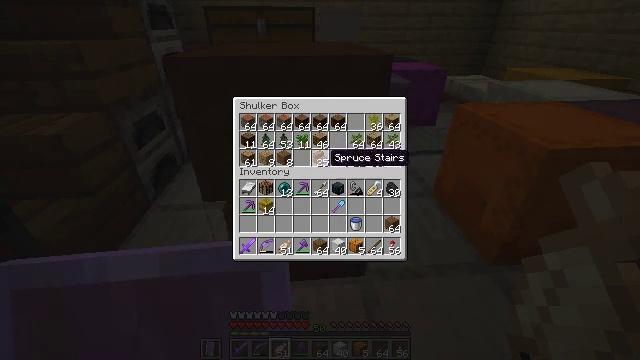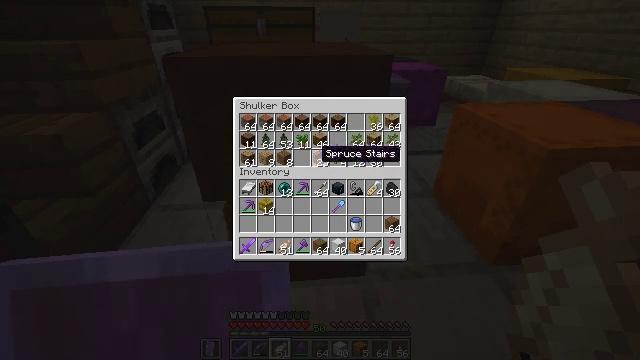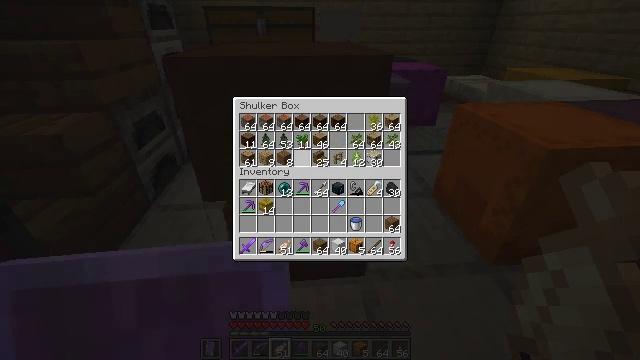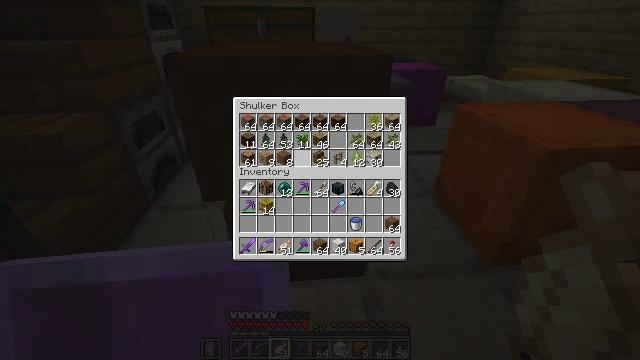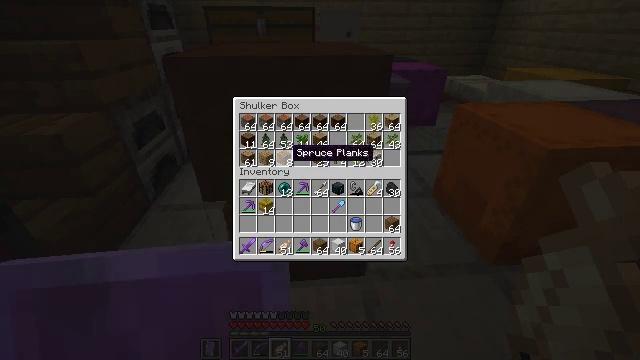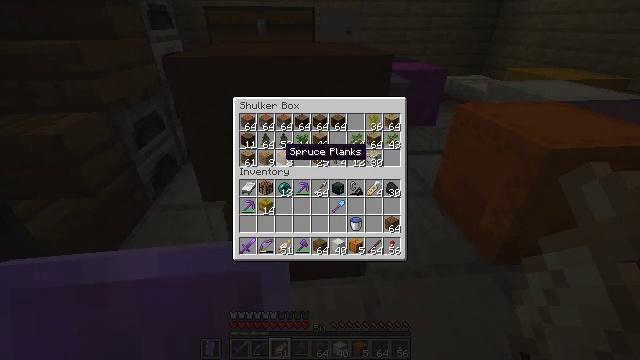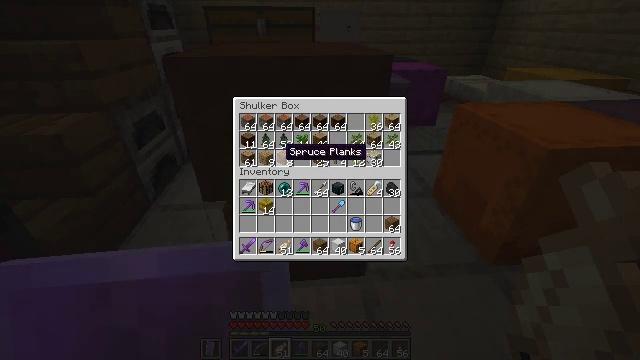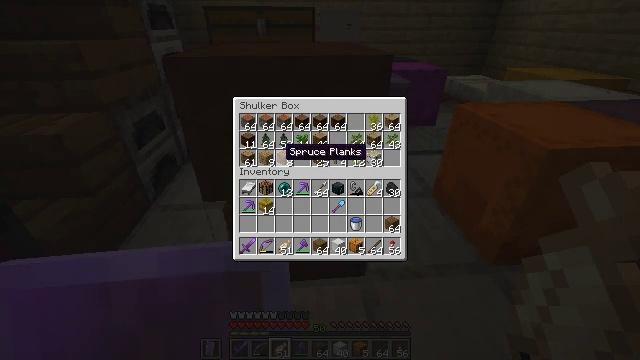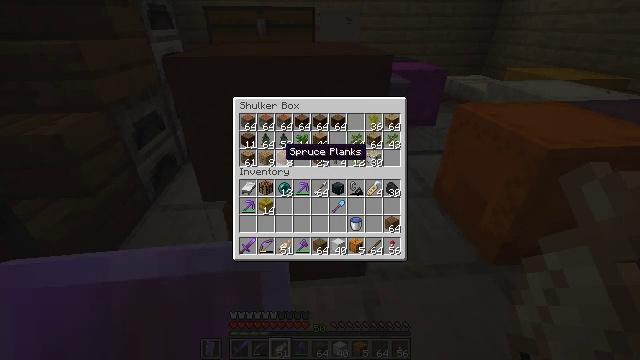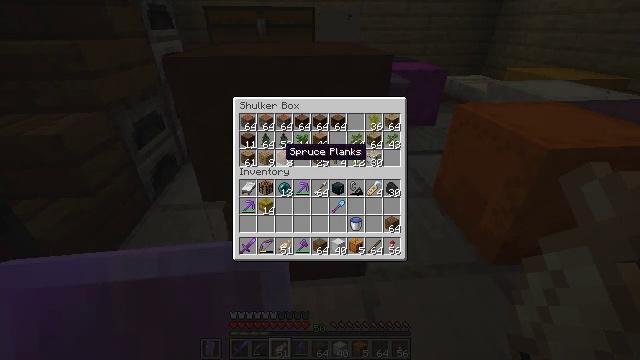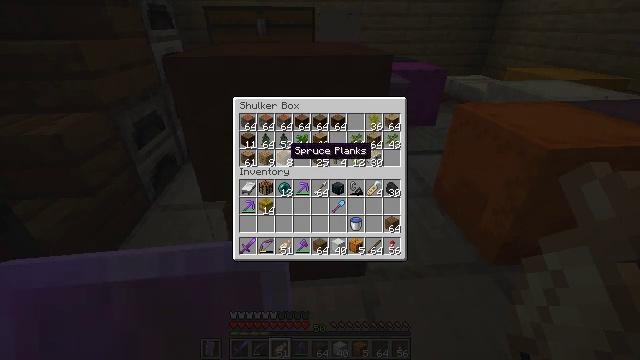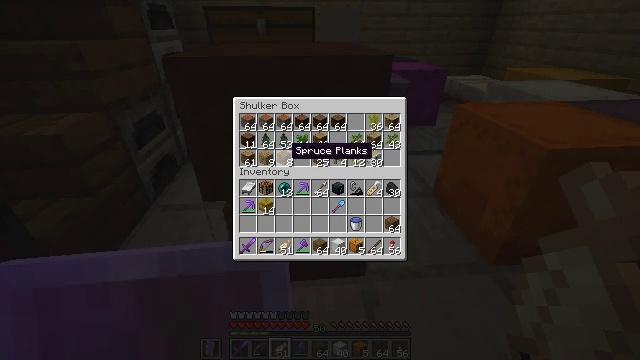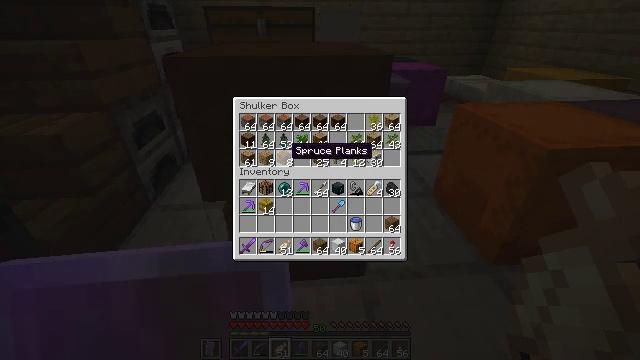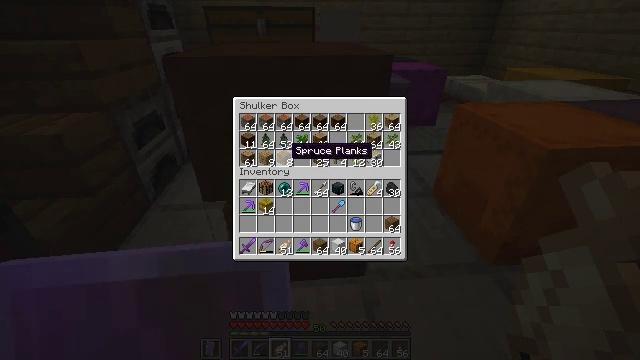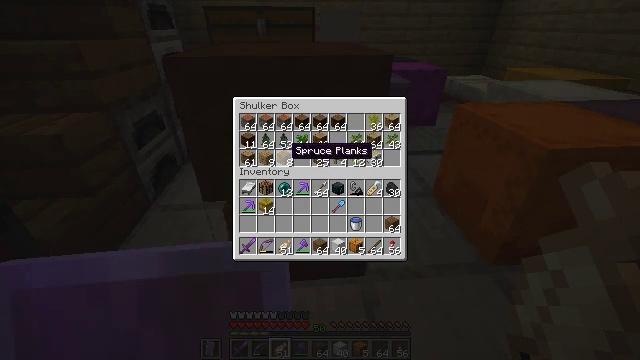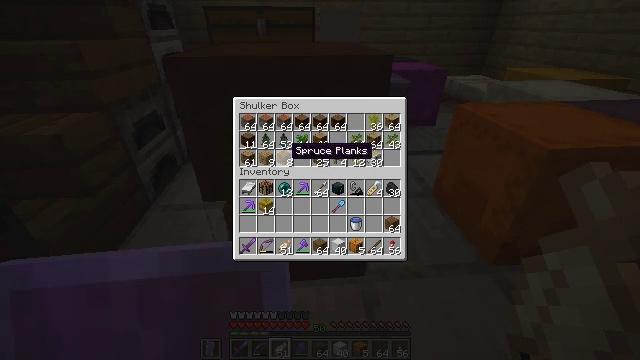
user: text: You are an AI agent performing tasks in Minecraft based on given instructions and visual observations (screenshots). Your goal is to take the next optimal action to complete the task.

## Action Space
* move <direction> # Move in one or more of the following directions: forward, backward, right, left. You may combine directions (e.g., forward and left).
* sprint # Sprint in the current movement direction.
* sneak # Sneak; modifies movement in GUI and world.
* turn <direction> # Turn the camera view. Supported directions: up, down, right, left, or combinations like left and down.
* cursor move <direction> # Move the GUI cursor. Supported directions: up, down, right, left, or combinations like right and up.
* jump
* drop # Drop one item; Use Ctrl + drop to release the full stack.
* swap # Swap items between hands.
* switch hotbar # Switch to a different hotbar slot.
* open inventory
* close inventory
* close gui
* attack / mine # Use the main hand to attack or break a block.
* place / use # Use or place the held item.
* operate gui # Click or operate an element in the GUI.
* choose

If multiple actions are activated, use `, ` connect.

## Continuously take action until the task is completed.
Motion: motion action
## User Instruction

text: Craft a spruce fence using the materials: sticks and spruce planks.
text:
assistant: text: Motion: cursor move left
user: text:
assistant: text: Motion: cursor move left
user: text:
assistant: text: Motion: cursor move left
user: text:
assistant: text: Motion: cursor move left
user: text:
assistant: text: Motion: sneak, cursor move left
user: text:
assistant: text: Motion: sneak
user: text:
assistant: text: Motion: sneak
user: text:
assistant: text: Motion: sneak
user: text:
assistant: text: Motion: sneak
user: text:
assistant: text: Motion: sneak
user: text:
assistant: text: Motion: sneak
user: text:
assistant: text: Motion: sneak
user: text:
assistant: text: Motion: sneak
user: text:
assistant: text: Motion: sneak
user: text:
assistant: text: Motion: sneak
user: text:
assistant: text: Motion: sneak
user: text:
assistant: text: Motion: sneak
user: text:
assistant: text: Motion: sneak, operate gui
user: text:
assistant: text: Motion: sneak, operate gui
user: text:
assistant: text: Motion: sneak, operate gui
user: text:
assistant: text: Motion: sneak
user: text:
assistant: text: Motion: no_op
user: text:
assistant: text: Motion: no_op
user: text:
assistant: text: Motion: no_op
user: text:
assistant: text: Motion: no_op
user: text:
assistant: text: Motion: no_op
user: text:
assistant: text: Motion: no_op
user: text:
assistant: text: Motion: no_op
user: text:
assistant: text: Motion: no_op
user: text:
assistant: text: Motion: no_op